Field crop: tomato
Growth stage: 1
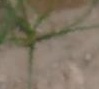
Species: cyperus